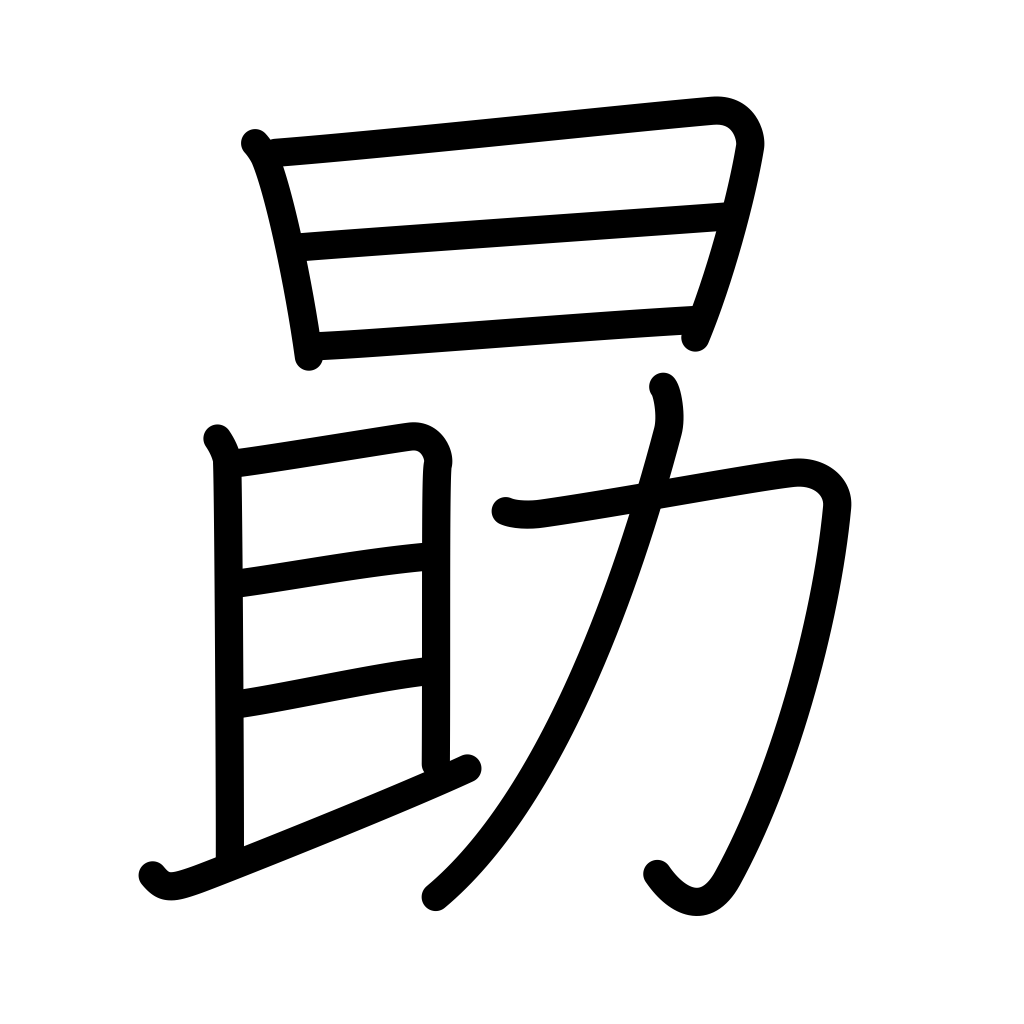
Meaning: be diligent